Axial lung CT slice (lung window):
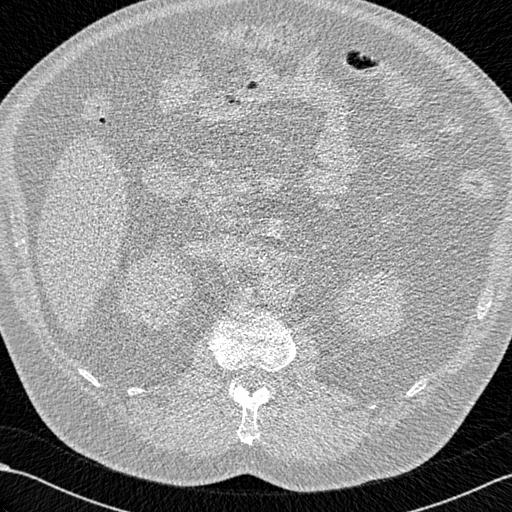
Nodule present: no